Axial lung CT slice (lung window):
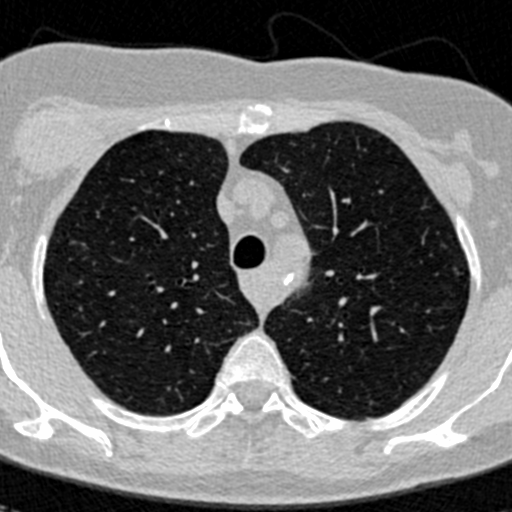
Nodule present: no